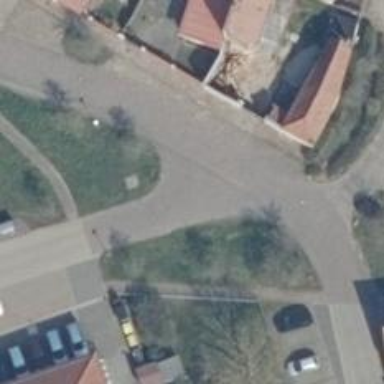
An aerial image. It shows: Living street.